Question: What is the smallest storage category?
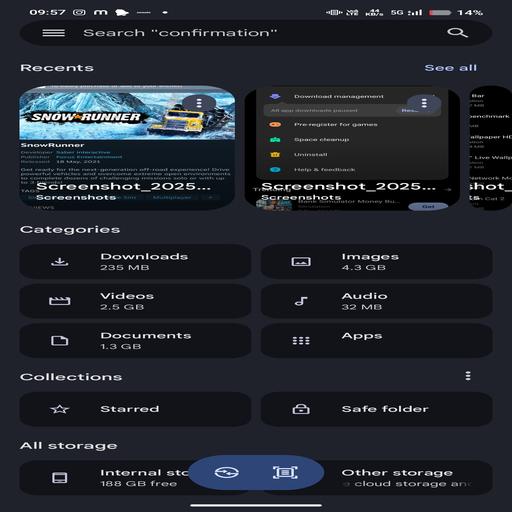
Answer:  Images, 35 MB